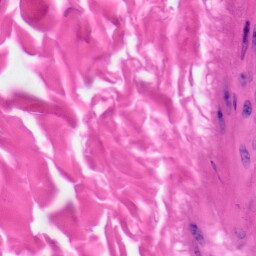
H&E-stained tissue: Skin